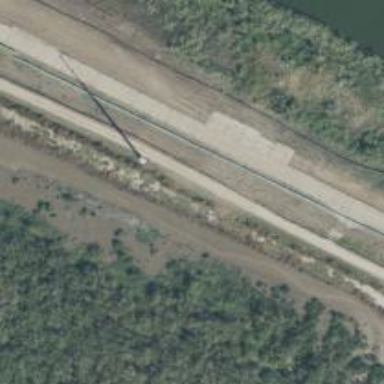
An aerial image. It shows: Power pole.